Question: I have been given a source program for android game and i as usual imported it to android studio but didn't work out as there was C++ files inside.
here is a pic of the source code files

There are also " Cocos2d-x " library files inside.
How can i run such this source code.
Thanks.
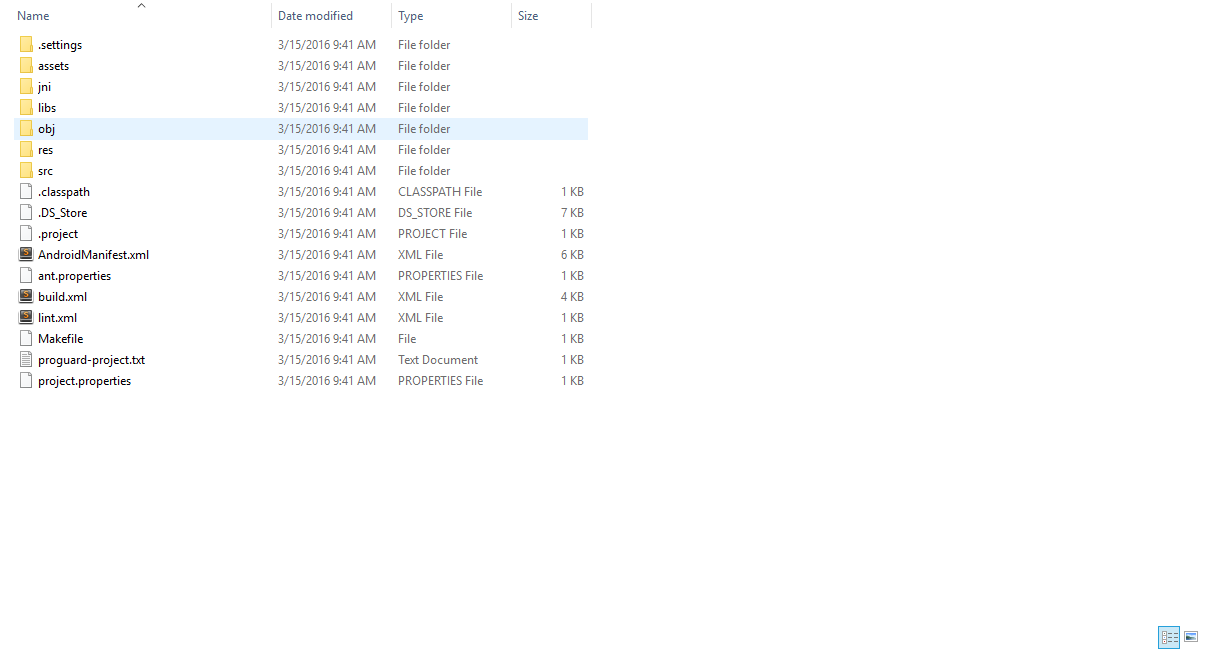
Answer: I run it using eclipse with android SDK although it has been stopped by android developers.